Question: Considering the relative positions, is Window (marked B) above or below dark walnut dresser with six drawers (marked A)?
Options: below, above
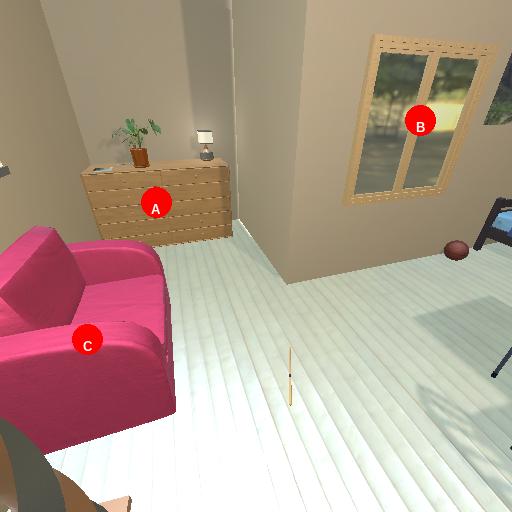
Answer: below